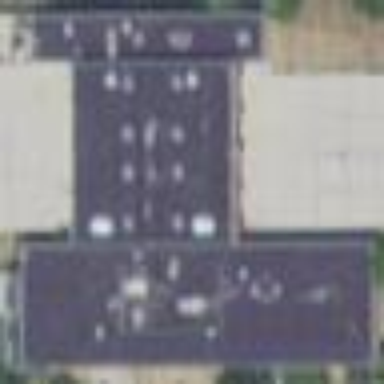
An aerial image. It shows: Fire station building.